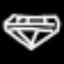
Label: diamond